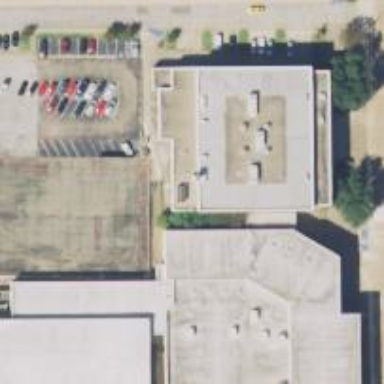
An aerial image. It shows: College building.